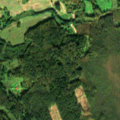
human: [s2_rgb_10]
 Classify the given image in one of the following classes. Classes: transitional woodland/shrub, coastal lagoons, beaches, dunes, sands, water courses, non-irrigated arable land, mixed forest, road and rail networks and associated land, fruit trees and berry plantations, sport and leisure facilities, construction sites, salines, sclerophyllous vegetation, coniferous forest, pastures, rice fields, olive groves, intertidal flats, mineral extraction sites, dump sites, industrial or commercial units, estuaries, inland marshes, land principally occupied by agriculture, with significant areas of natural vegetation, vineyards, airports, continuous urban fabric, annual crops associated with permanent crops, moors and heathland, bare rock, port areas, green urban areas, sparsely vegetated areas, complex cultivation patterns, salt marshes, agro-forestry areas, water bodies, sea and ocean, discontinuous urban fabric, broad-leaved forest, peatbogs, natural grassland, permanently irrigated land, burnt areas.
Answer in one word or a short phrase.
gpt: land principally occupied by agriculture, with significant areas of natural vegetation, coniferous forest, mixed forest, transitional woodland/shrub, peatbogs